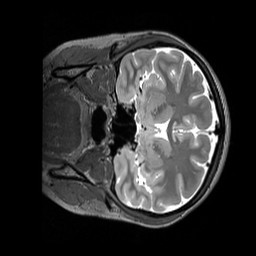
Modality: T2w
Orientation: coronal
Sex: female
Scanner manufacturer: siemens
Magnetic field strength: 3 T
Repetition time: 3.2 s
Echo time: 0.409 s